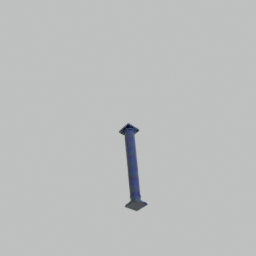
Label: architecture